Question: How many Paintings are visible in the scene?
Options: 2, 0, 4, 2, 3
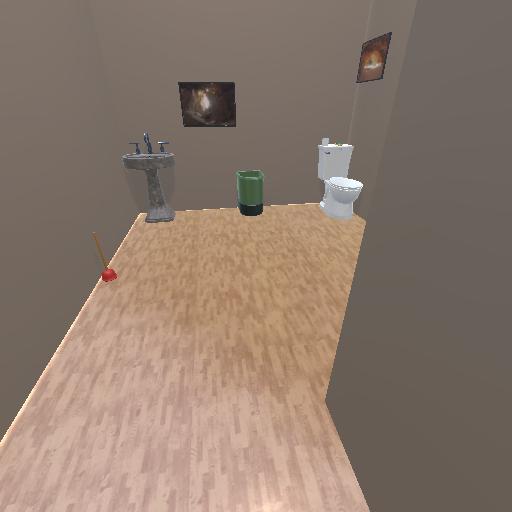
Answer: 2